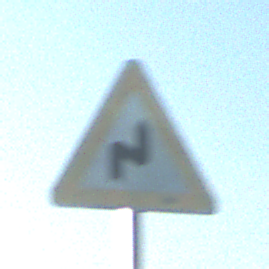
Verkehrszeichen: DoppelkurveRechts
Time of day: MorningAfternoon
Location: Outdoor (Nature)
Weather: Clear
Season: NotSpecified
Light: Natural